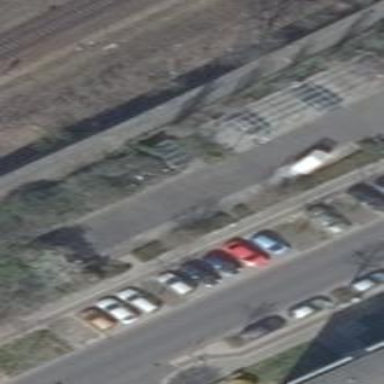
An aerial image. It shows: Group of garages.